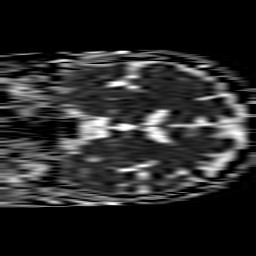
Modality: ADC
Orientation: coronal
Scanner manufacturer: philips
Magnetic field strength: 1.5 T
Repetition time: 3.844 s
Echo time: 0.09719 s